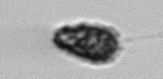
Label: Syracosphaera_pulchra